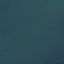
Land use / land cover: SeaLake